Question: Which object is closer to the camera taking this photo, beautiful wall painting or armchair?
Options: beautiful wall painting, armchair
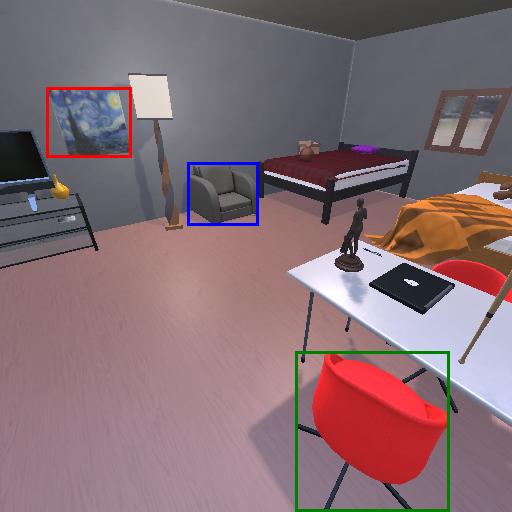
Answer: beautiful wall painting